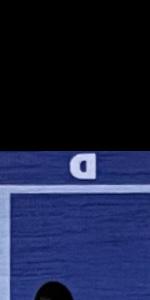
Label: Empty